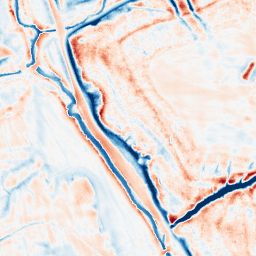
Category: edge_preserving
Decomposition family: bilateral
Decomposition parameters: d: 21
sigma_color: 150
sigma_space: 25
Upsampling method: sinc_hamming
Upsampling parameters: scale: 4
kernel_size: 16
Upsampling scale: 4